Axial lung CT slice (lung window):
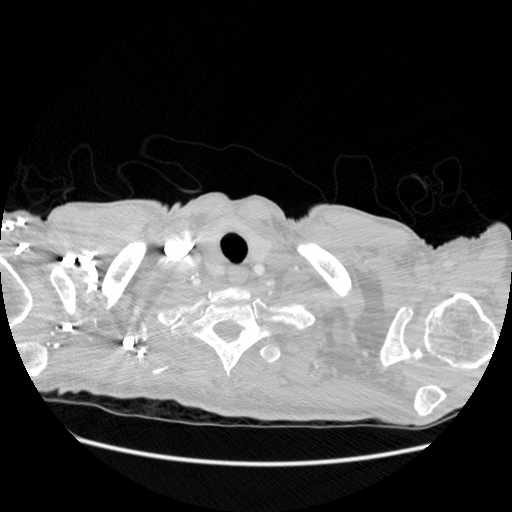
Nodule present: no